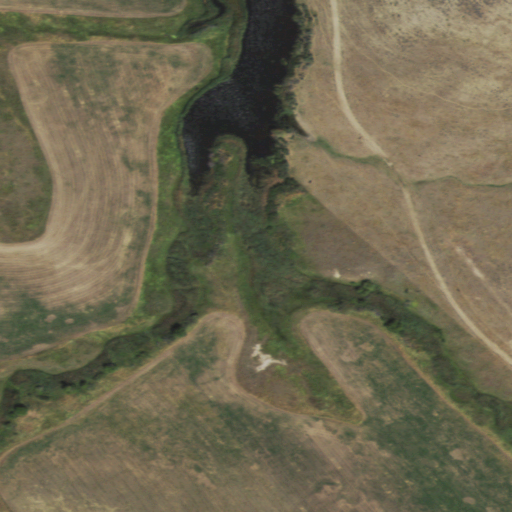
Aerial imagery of valley in Wyoming named Parker Draw containing shrub, pasture, grassland, herbaceous wetlands, woody wetlands, and open water